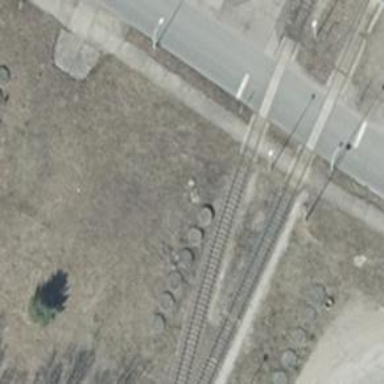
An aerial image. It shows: Railway yard in service.